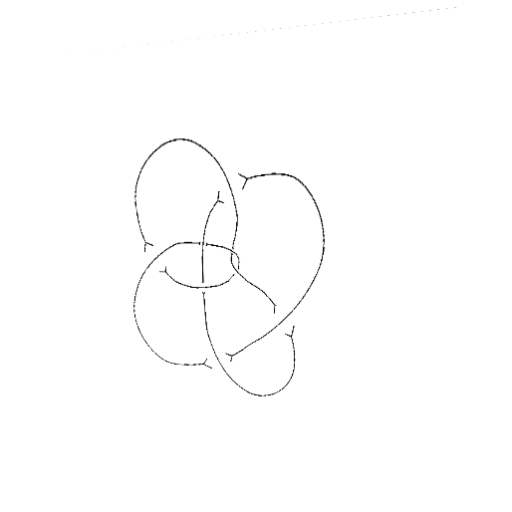
Crossing number: 8